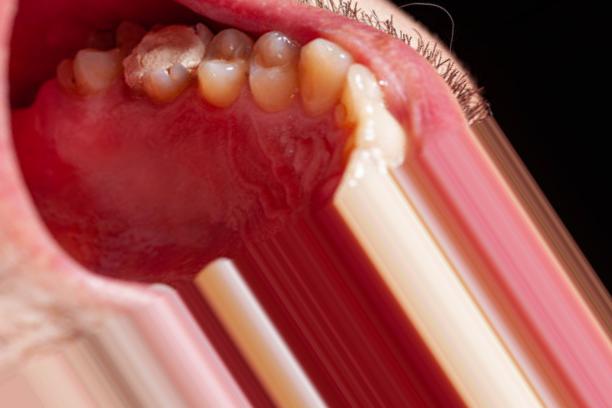
Condition: Caries